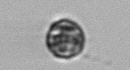
Label: coccolithophorid